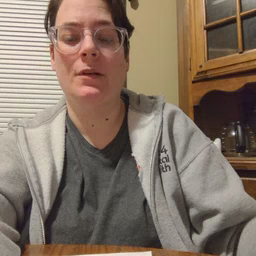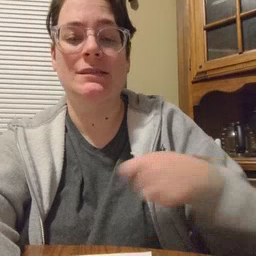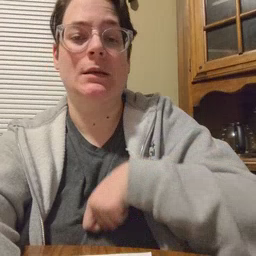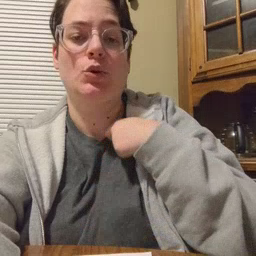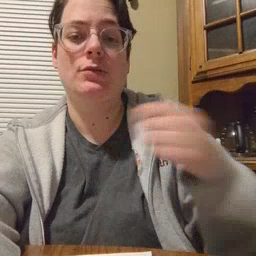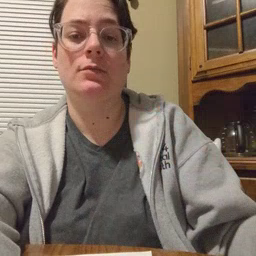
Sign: zipper